Question: Yeah so ive tried lots of stuff but the output keeps coming out all messed up. Heres a picture showing whats going on. As you see the letter variable gets all weird.

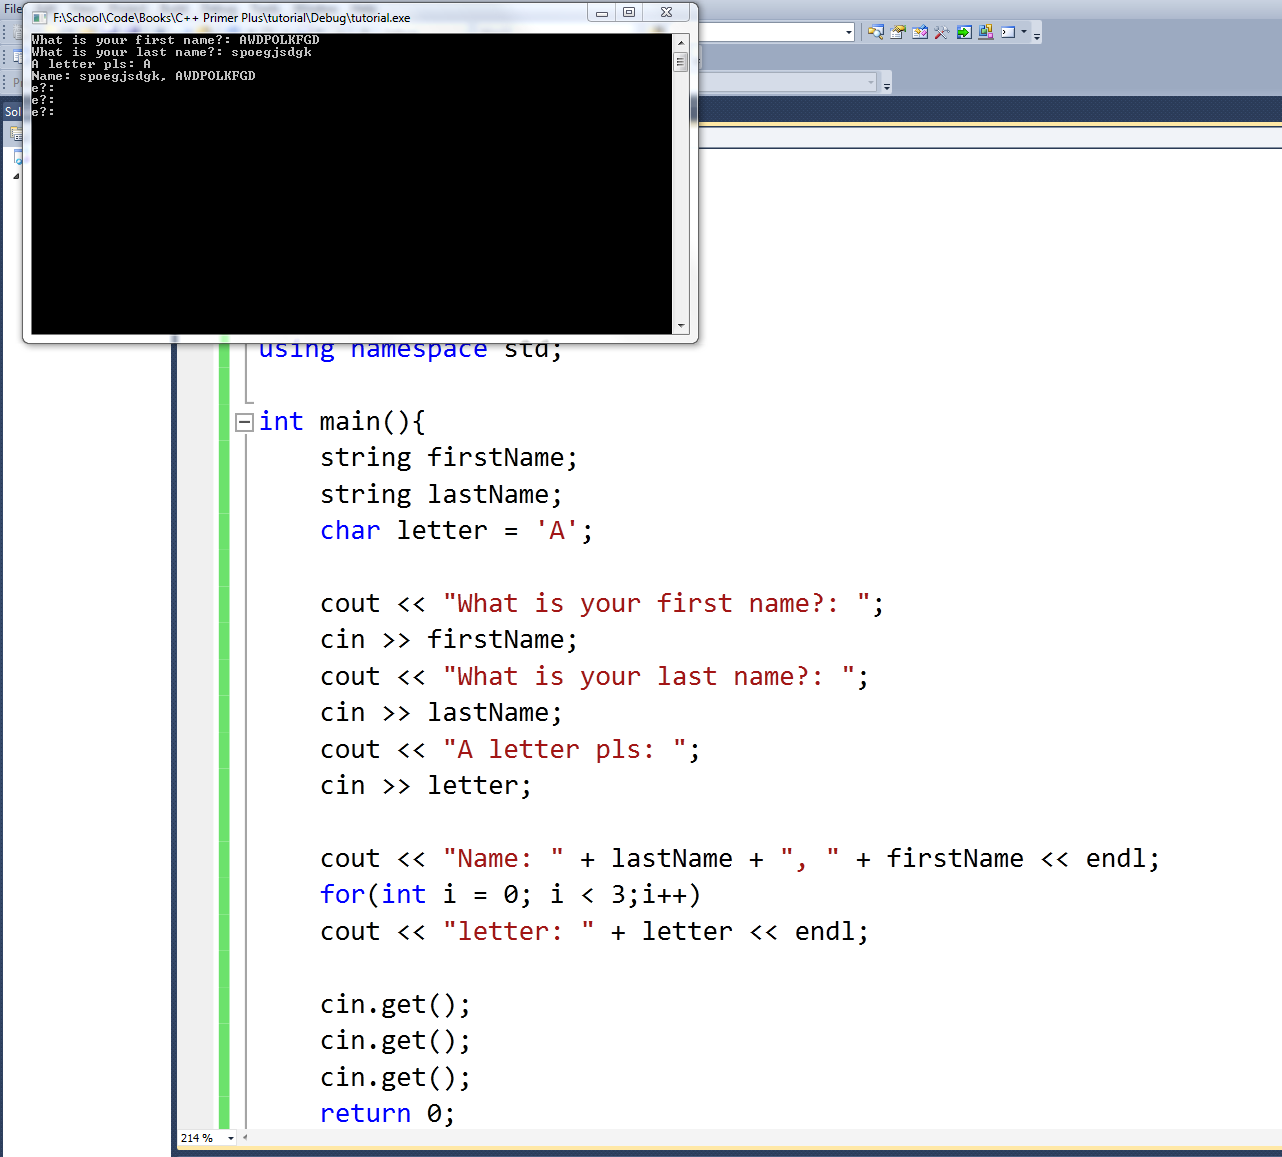
Answer: The problem is that '"letter: " + letter"' doesn't do what you think it does, it adds the integral value of letter to the 'const char*' string literal '"letter"'. Easiest fix is 'string("letter: ") + letter'.